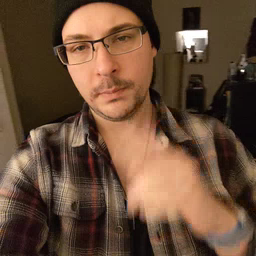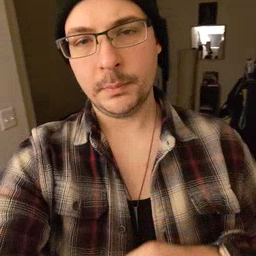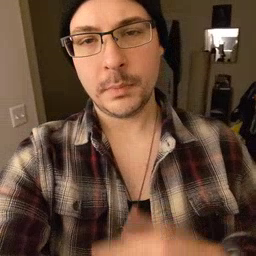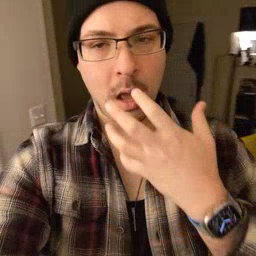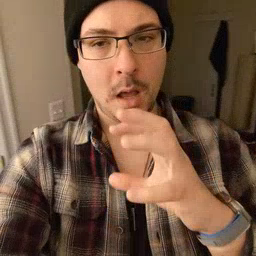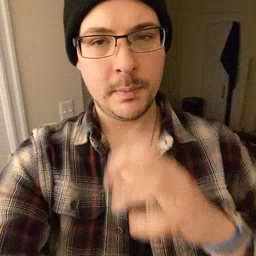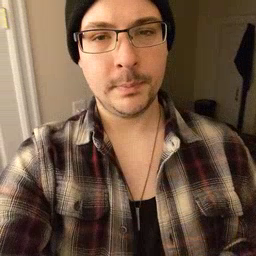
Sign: hot